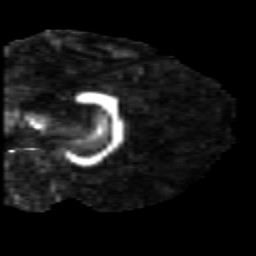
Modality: FA
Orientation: sagittal
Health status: healthy
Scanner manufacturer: siemens
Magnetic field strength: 3 T
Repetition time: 10 s
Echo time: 0.092 s